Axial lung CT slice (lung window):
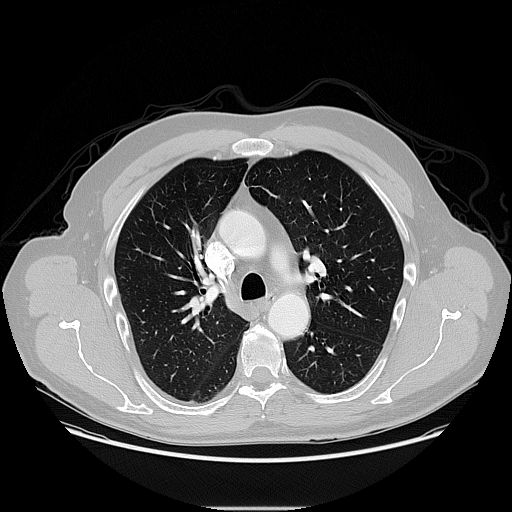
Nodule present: no